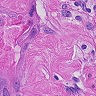
Metastatic tissue present: yes